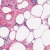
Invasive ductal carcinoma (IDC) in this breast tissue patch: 0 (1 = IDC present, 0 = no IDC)